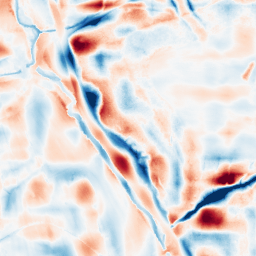
Category: wavelet
Decomposition family: wavelet_dwt
Decomposition parameters: wavelet: coif2
level: 5
Upsampling method: sinc_hamming
Upsampling parameters: scale: 4
kernel_size: 16
Upsampling scale: 4